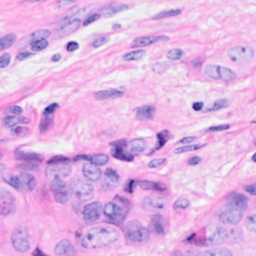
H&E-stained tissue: Breast